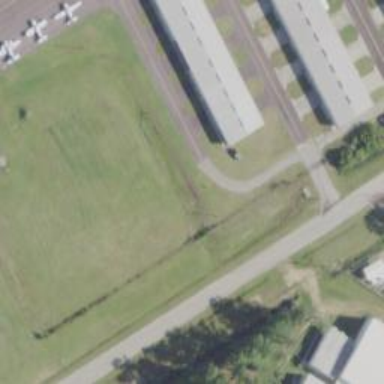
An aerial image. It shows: Hangar located at airport.